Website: bh-photo
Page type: payment
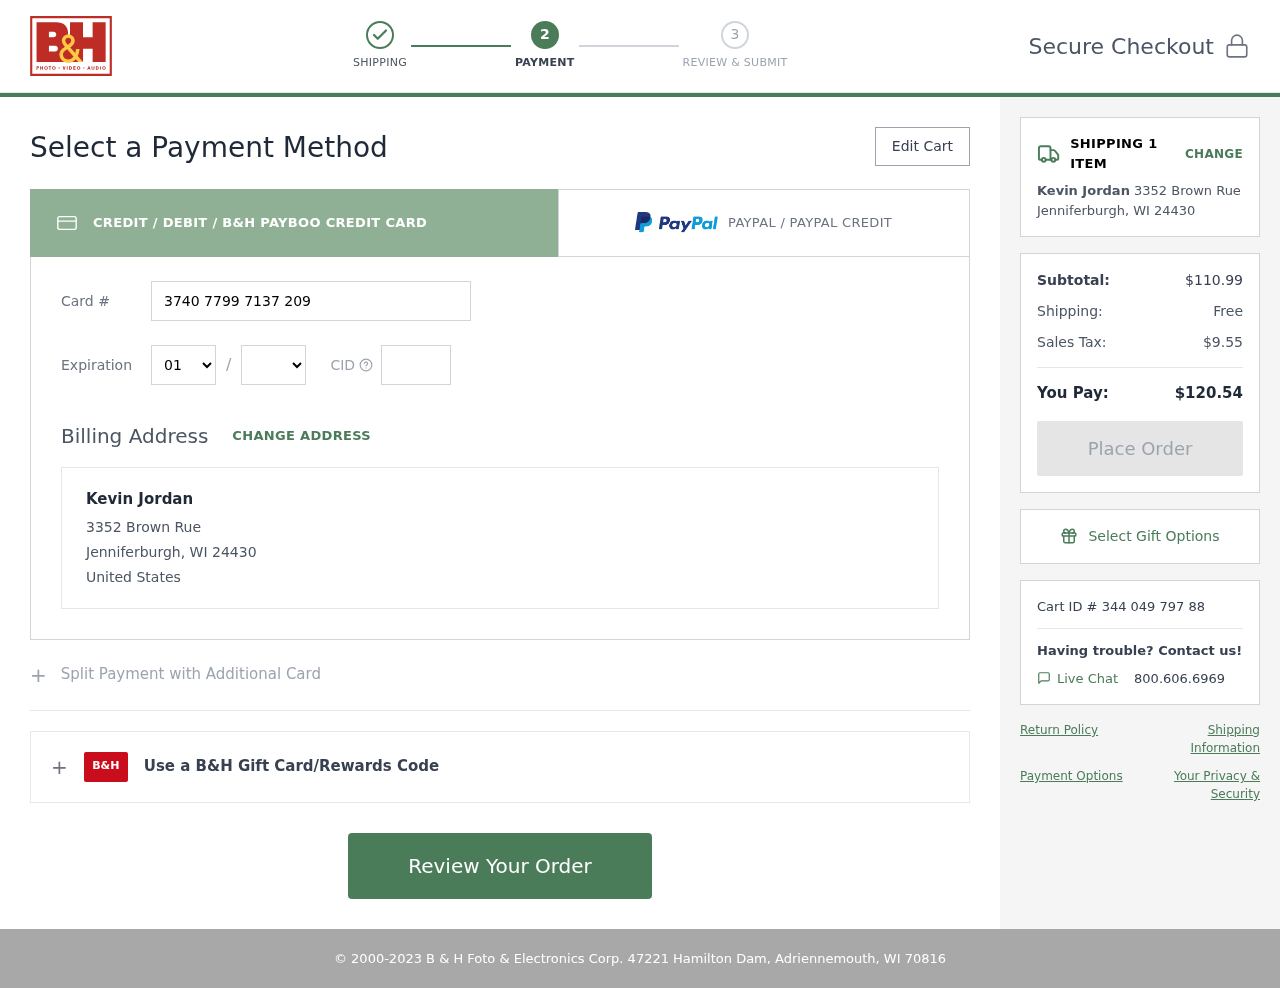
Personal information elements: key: PII_CARD_CVV
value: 6502
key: PII_CARD_EXPIRY_MONTH
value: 01
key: PII_CARD_EXPIRY_YEAR
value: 26
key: PII_CARD_NUMBER
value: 3740 7799 7137 209
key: PII_CITY_STATE_ZIP
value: Jenniferburgh, WI 24430
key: PII_COUNTRY
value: United States
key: PII_FULLNAME
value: Kevin Jordan
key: PII_STREET
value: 3352 Brown Rue
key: PII_FULLNAME2
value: Kevin Jordan
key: PII_STREET2
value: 3352 Brown Rue
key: PII_CITY_STATE_ZIP2
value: Jenniferburgh, WI 24430
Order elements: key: ORDER_NUM_ITEMS
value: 1
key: ORDER_SUBTOTAL
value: $110.99
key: ORDER_SHIPPING_COST
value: Free
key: ORDER_TAX
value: $9.55
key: ORDER_TOTAL
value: $120.54
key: ORDER_ID
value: Cart ID # 344 049 797 88